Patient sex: M
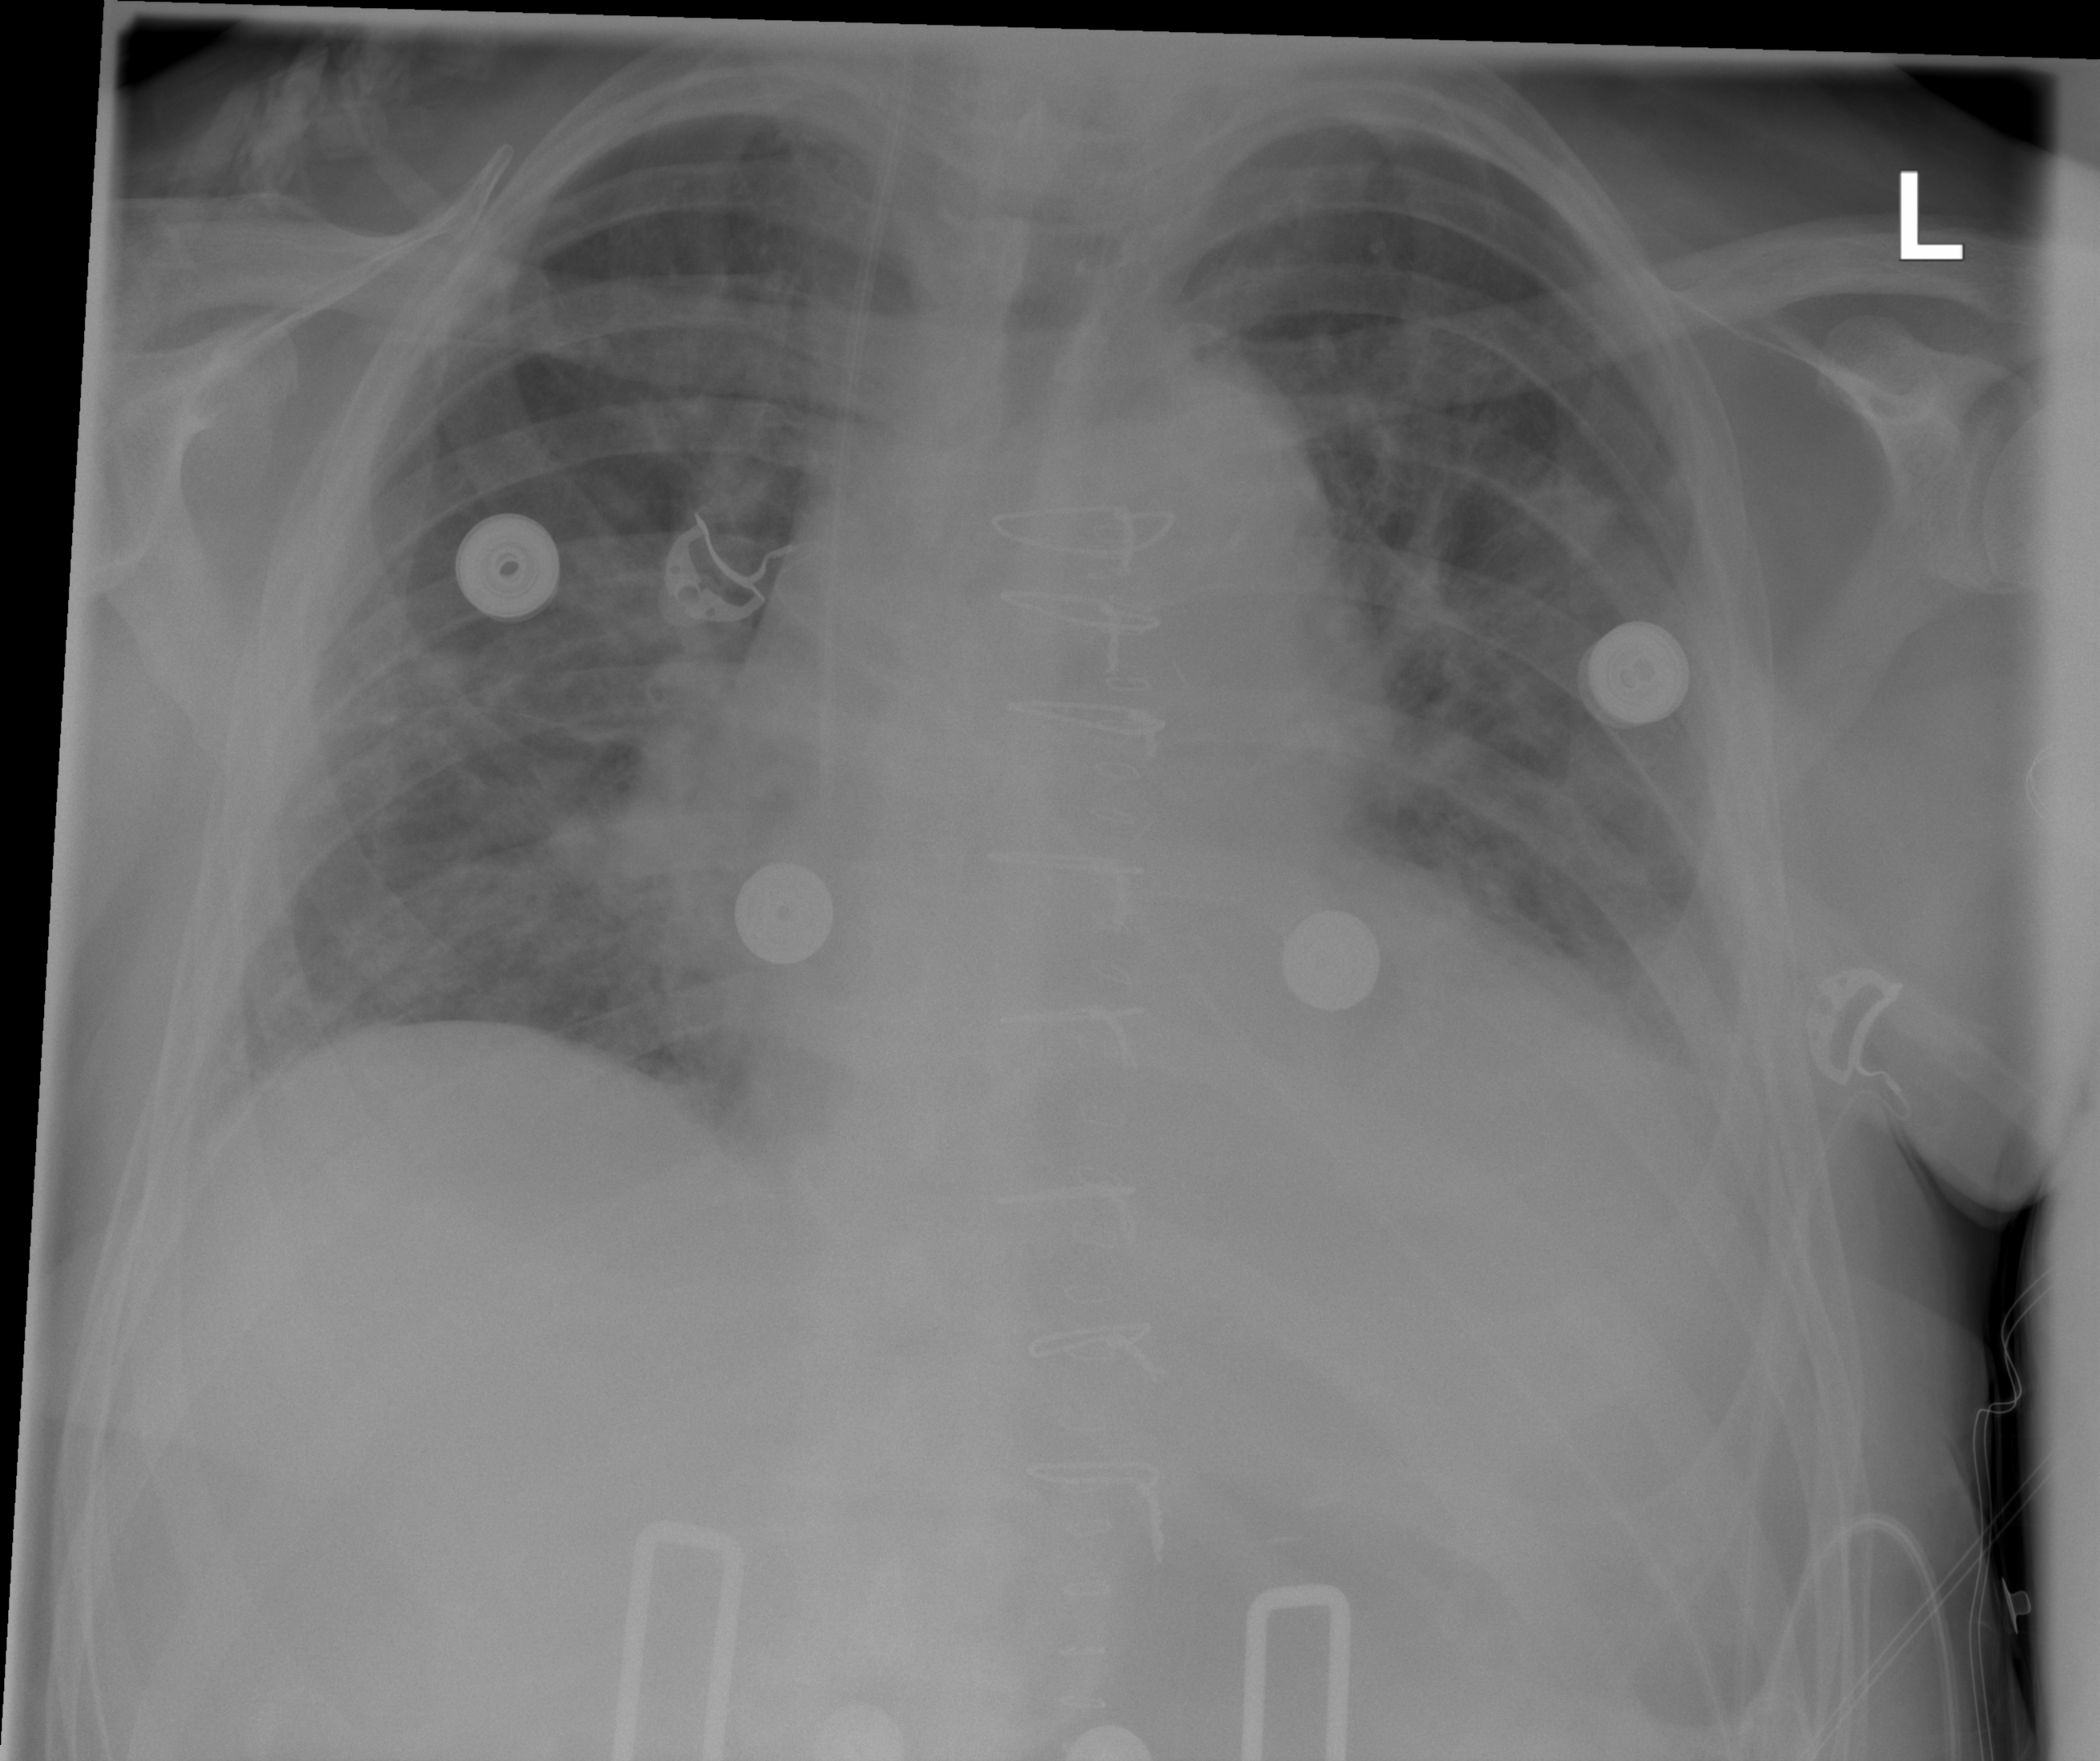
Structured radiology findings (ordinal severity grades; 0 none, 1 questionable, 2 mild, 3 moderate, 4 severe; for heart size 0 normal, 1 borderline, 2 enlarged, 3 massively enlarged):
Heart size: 2
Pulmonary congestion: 3
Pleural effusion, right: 1
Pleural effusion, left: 2
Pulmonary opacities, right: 2
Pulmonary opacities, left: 2
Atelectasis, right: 2
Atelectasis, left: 2